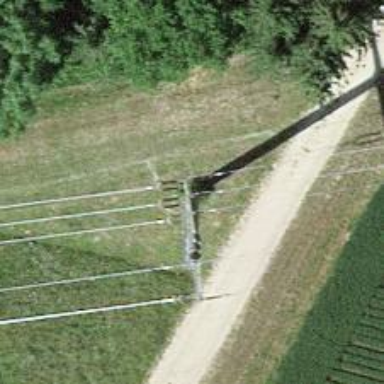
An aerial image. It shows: Concrete power tower.